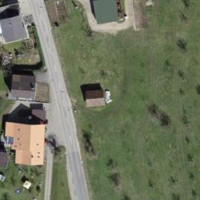
EUNIS habitat code: 52
Species observed at this site:
Salvia pratensis